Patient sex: F
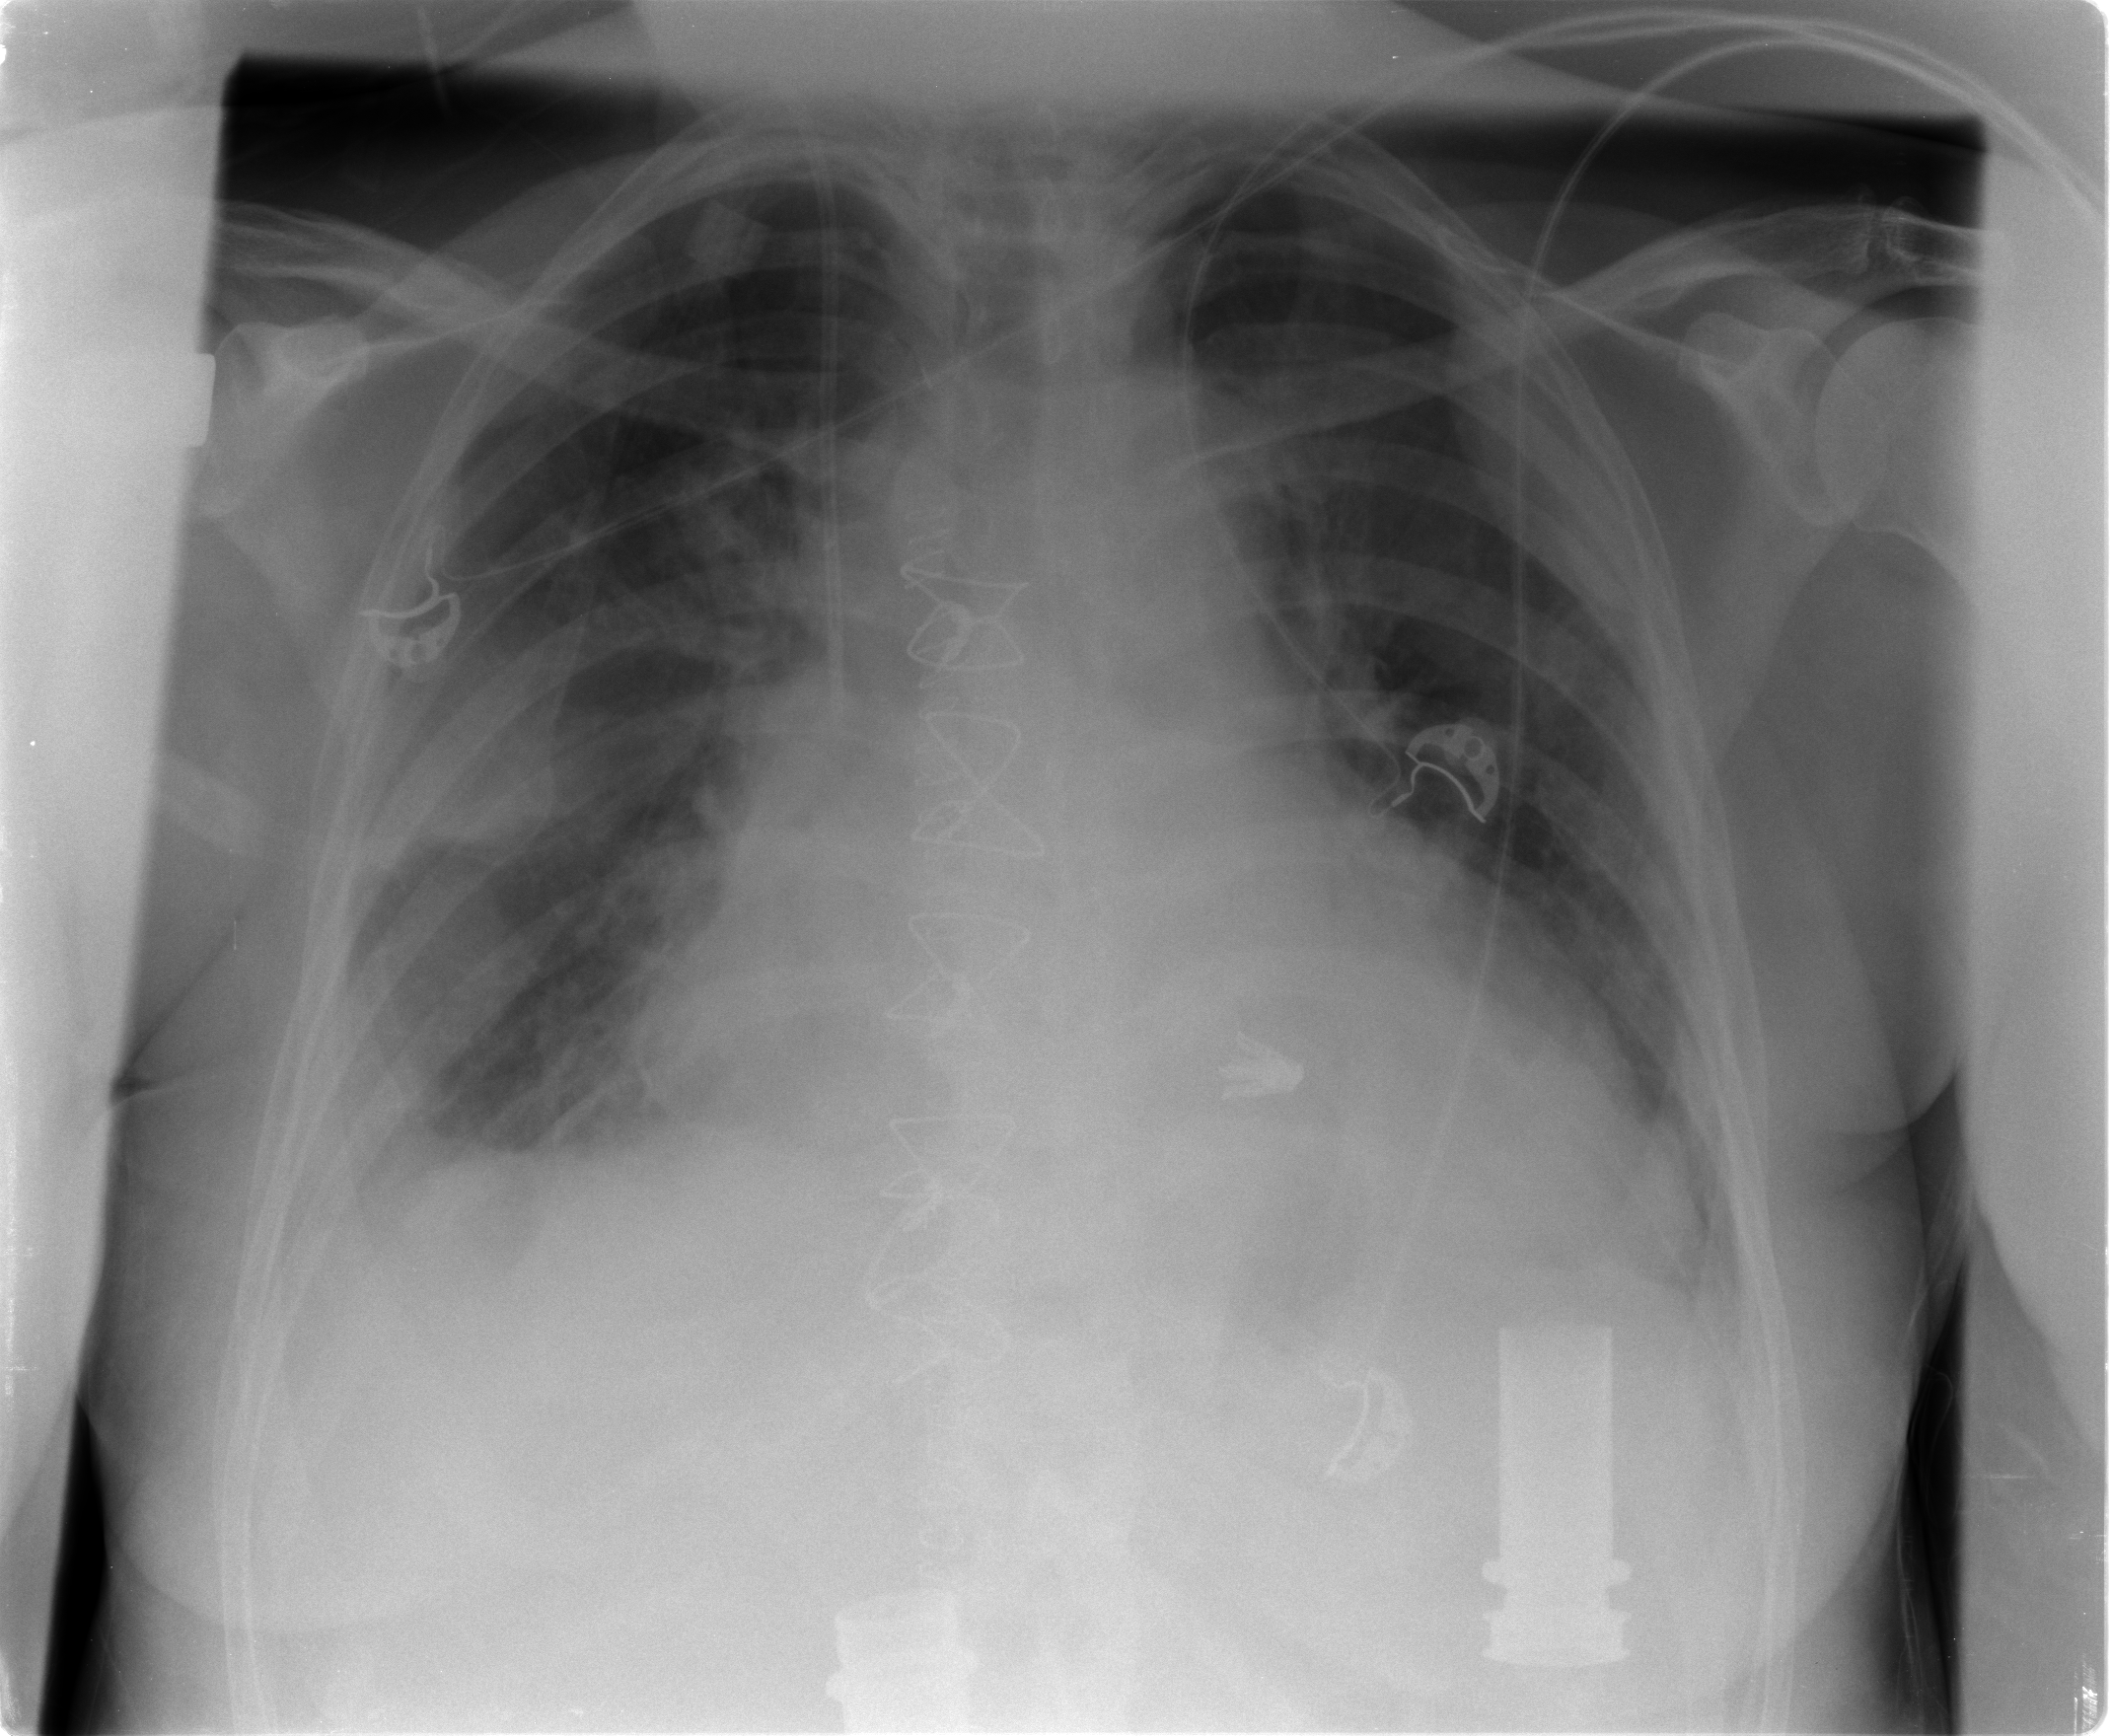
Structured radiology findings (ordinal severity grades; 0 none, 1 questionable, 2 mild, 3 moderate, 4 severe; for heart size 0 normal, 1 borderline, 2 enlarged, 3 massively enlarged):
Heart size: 3
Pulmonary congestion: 2
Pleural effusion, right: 1
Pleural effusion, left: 2
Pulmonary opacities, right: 2
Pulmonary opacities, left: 1
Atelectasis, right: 2
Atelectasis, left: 2